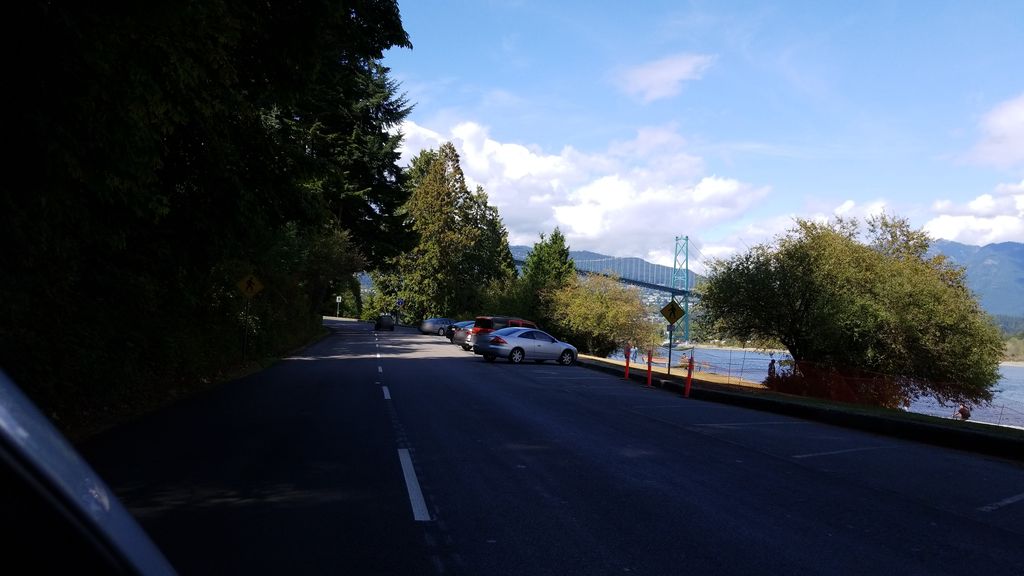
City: vancouver